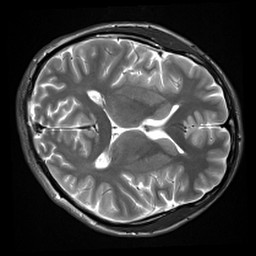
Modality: inplaneT2
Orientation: axial
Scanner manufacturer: siemens
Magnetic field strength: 3 T
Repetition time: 7.02 s
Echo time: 0.069 s